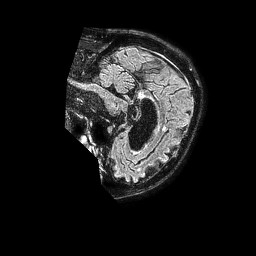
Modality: FLAIR
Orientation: sagittal
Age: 67
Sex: male
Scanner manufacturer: philips
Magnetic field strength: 1.5 T
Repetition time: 4.8 s
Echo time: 0.38 s